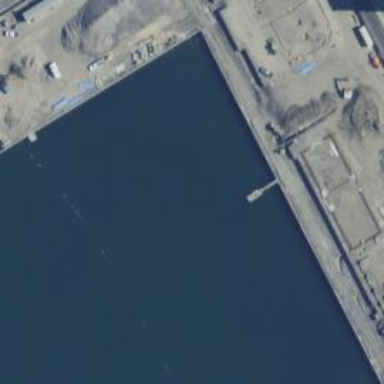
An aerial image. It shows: Man-made pier.